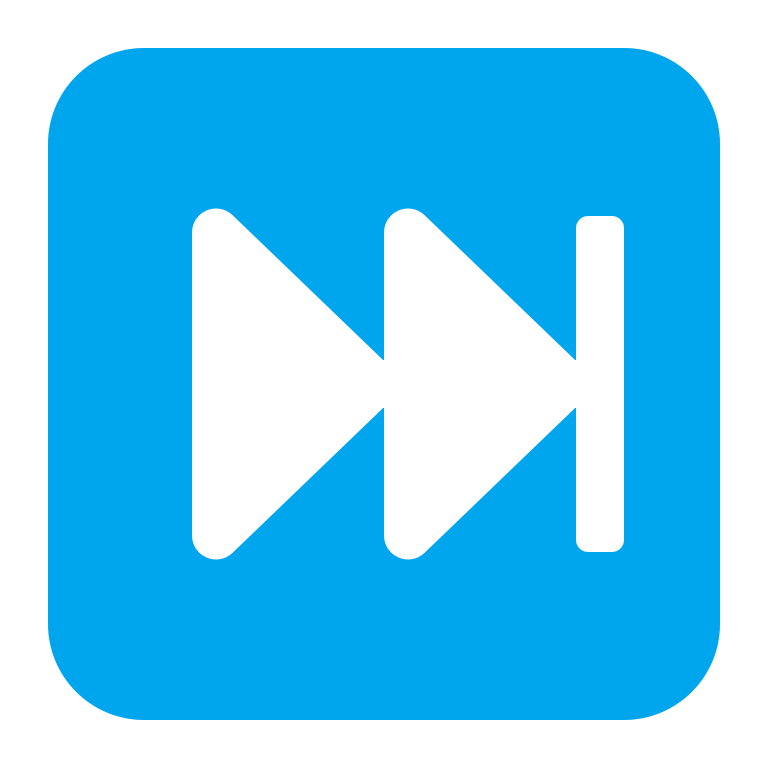
next track button flat